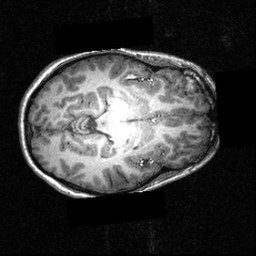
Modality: T1w
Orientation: axial
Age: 22
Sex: female
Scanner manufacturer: siemens
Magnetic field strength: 3.951 T
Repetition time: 1.5 s
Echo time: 0.00335 s